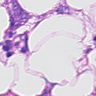
Metastatic tissue present: yes